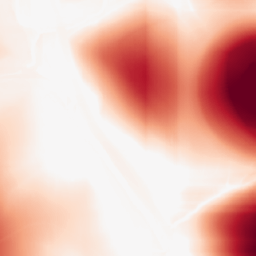
Category: morphological
Decomposition family: rolling_ball
Decomposition parameters: radius: 100
Upsampling method: nearest
Upsampling parameters: scale: 2
Upsampling scale: 2